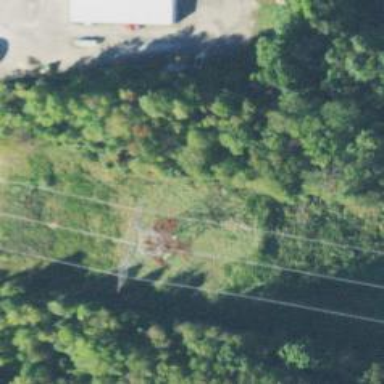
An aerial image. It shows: Lattice structure tower used for power transmission.